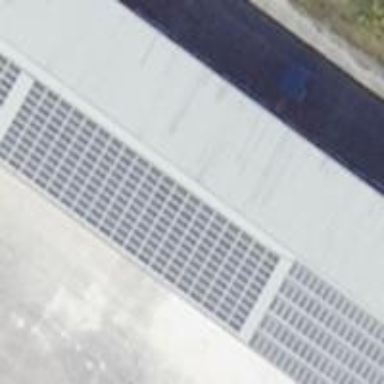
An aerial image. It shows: Small solar photovoltaic panel used as generator to produce electricity.